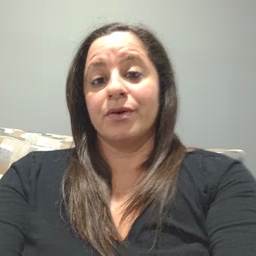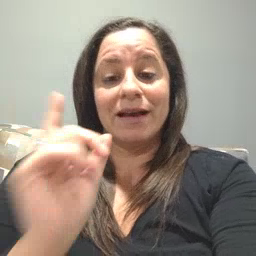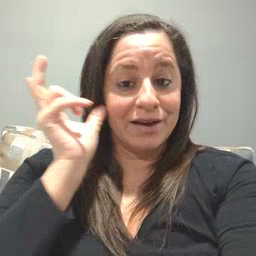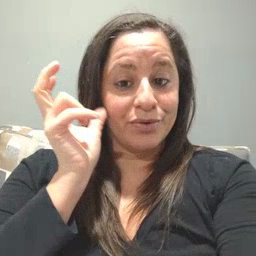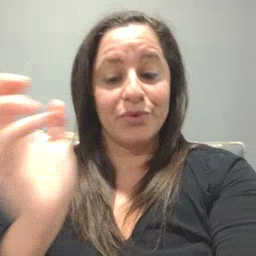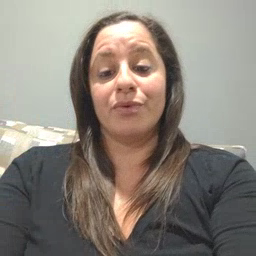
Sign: hear